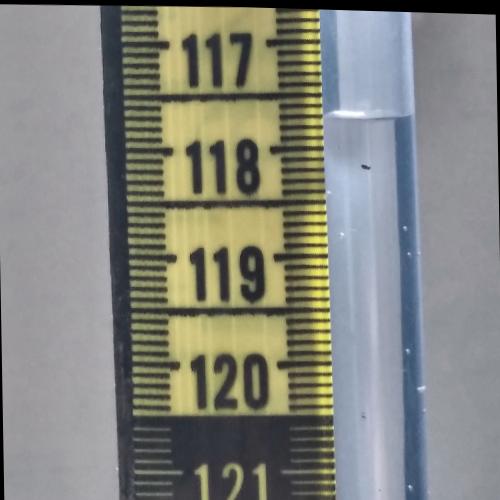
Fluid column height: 117.7 cm